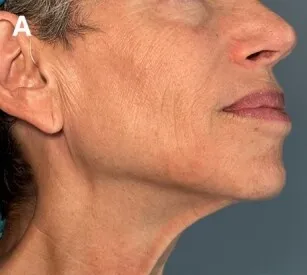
Results after treatment. (A) Results 1 week after the first round of FMV treatment.
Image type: medical_photograph (skin_photograph)